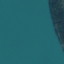
Label: SeaLake